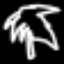
Label: palm tree